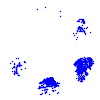
Particle: proton